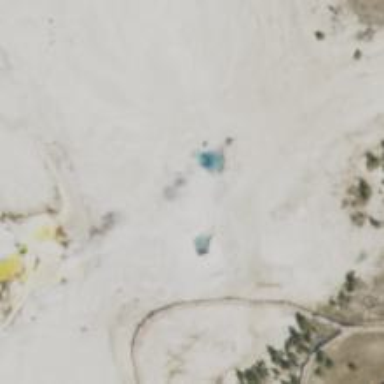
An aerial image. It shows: Natural geyser with fountain type.